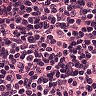
Metastatic tissue present: no